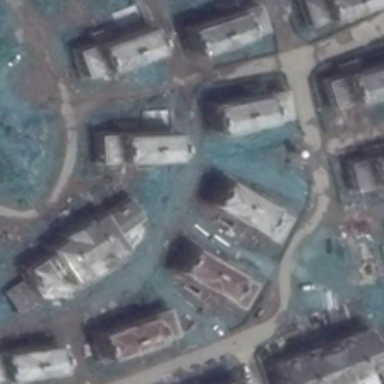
Some buildings and green trees are in a medium residential area .